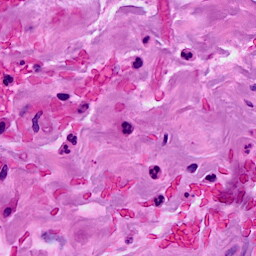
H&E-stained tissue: Breast